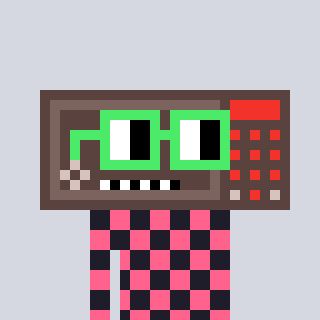
a pixel art character with square light green glasses, a wallsafe-shaped head and a grayscale-colored body on a cool background